Interaction volume radius: 10 \u00c5
Interaction volume height: 10 \u00c5
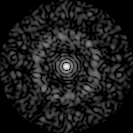
Disorder parameter: 0.8282